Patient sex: F
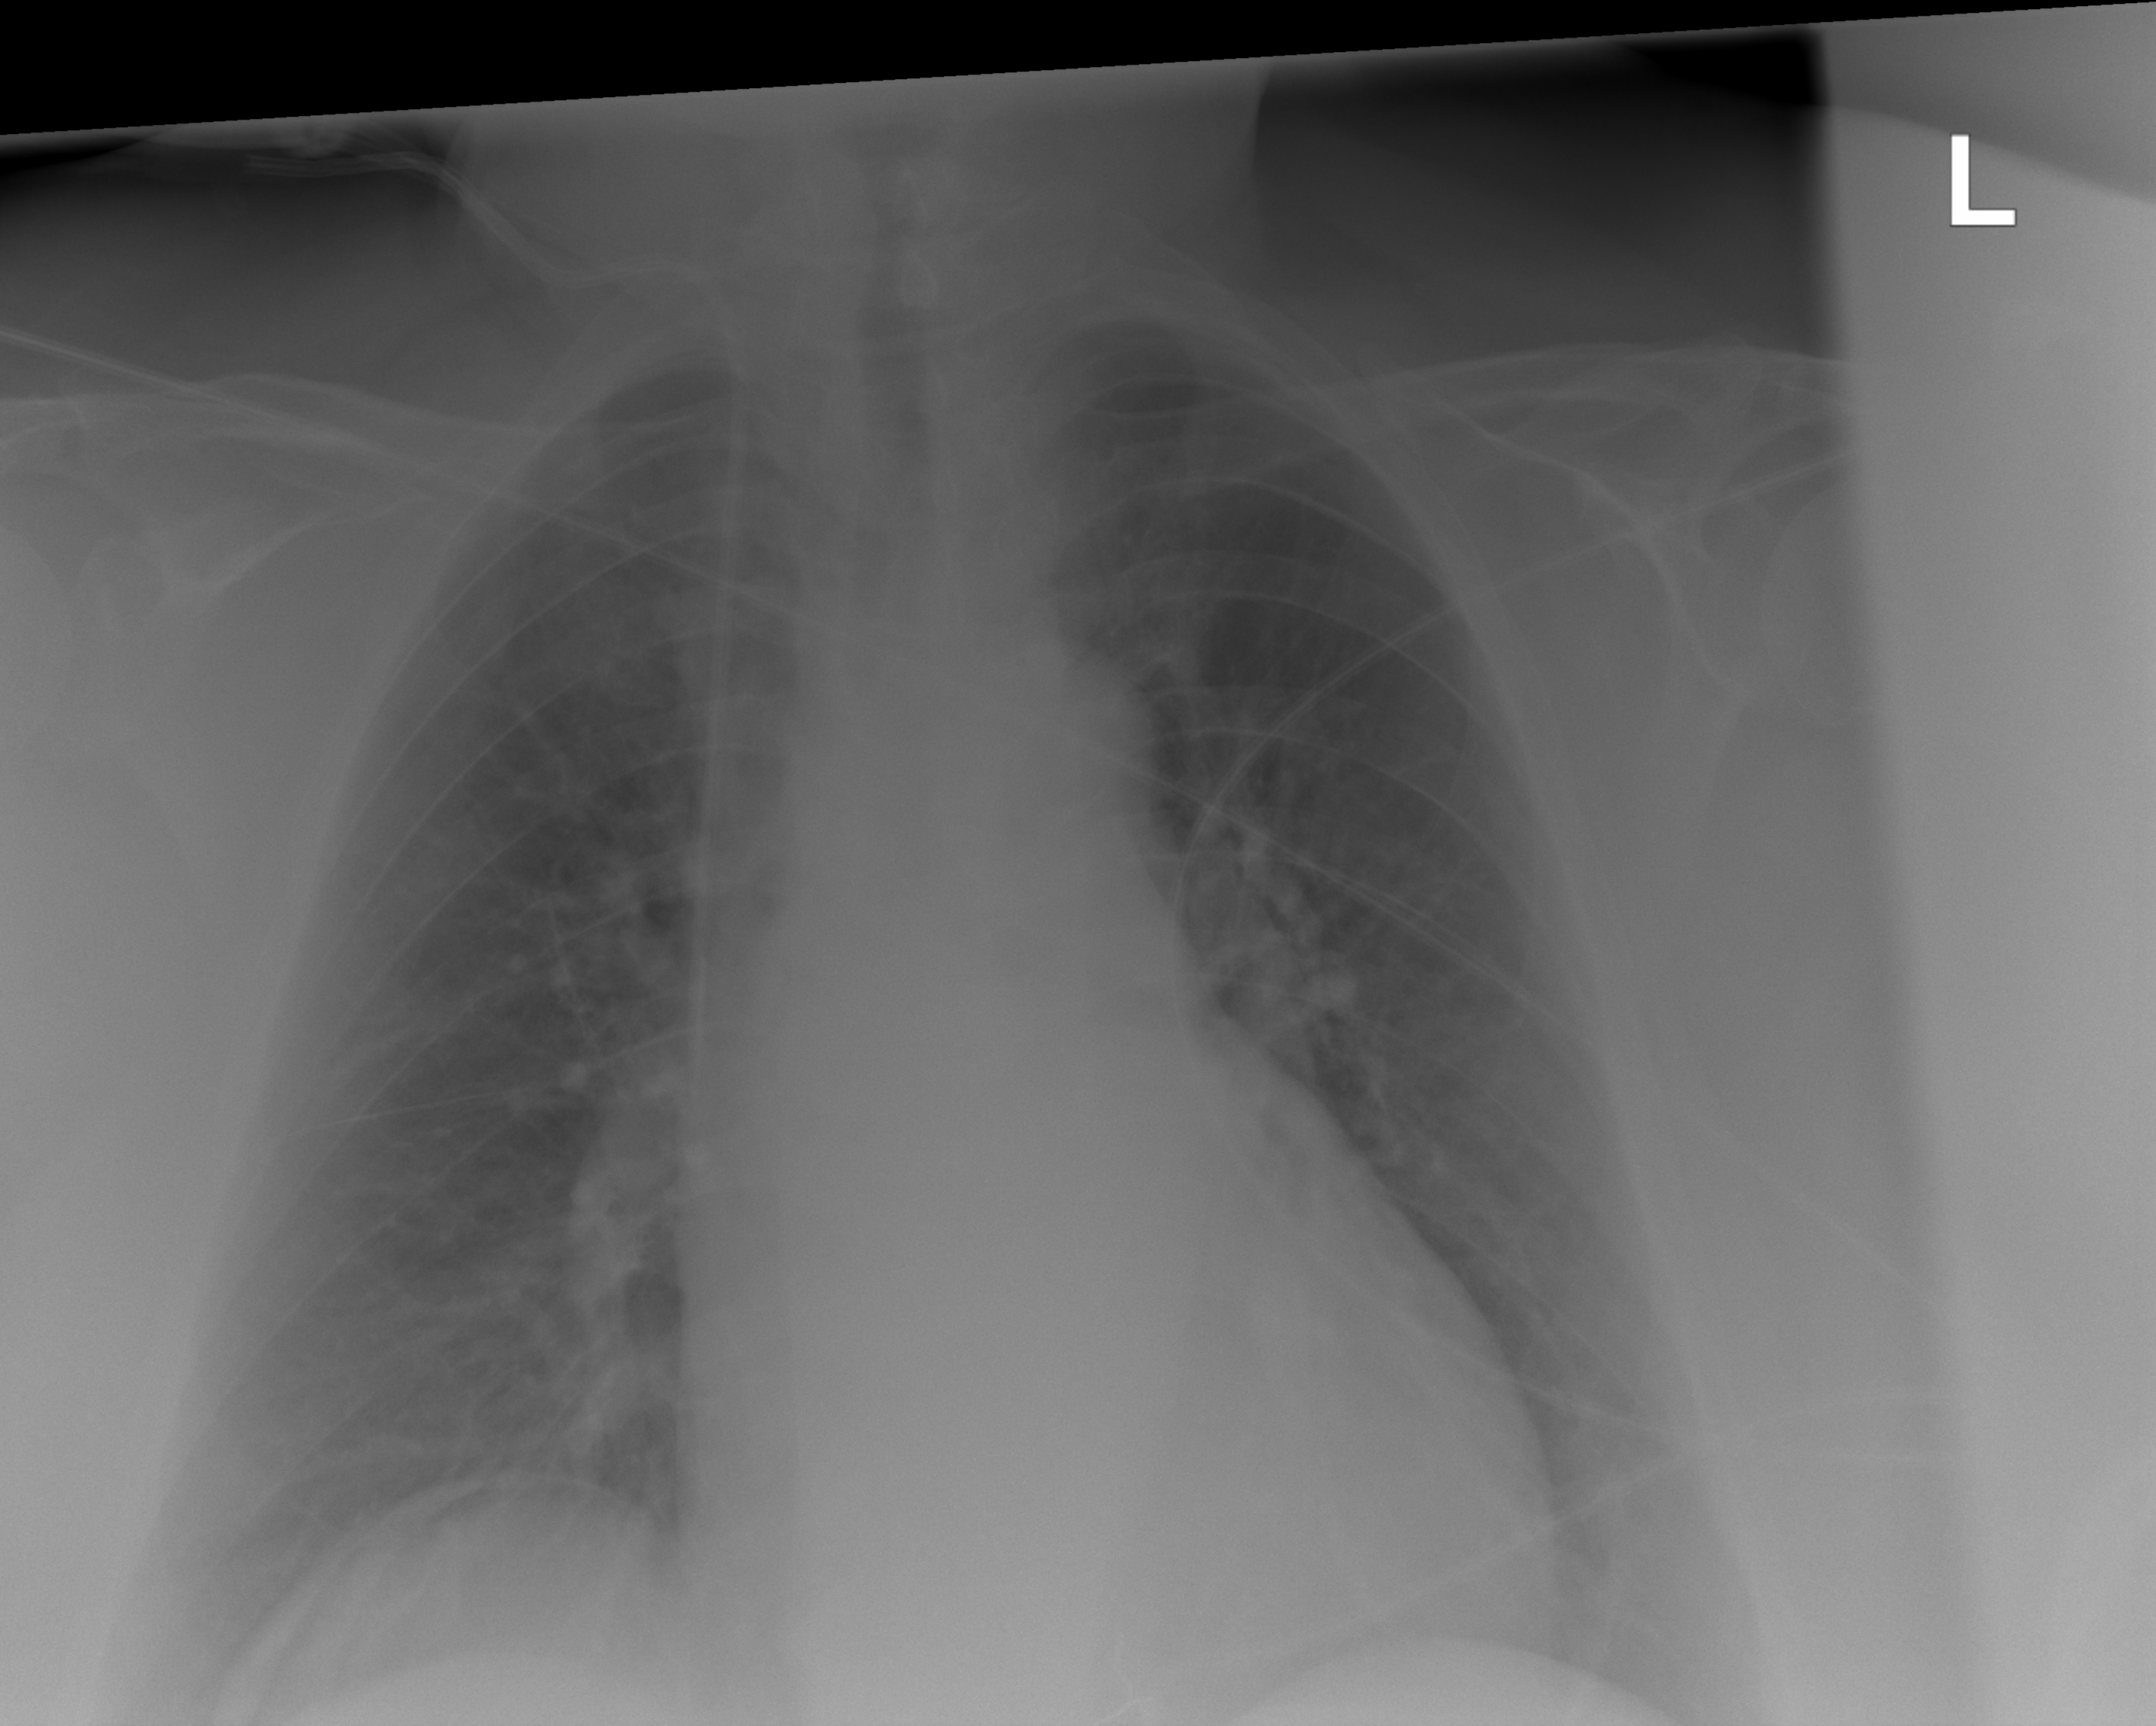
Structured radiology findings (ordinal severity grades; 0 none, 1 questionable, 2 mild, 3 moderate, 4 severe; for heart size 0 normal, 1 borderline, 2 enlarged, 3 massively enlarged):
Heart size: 0
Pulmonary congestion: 2
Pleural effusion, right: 0
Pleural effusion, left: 0
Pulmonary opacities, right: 0
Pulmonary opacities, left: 0
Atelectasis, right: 0
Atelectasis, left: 0